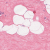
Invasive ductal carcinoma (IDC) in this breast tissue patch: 0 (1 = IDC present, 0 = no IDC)